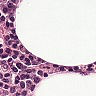
Metastatic tissue present: no